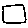
Label: square